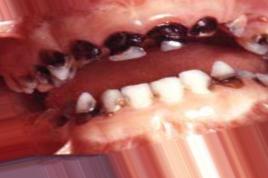
Condition: Caries